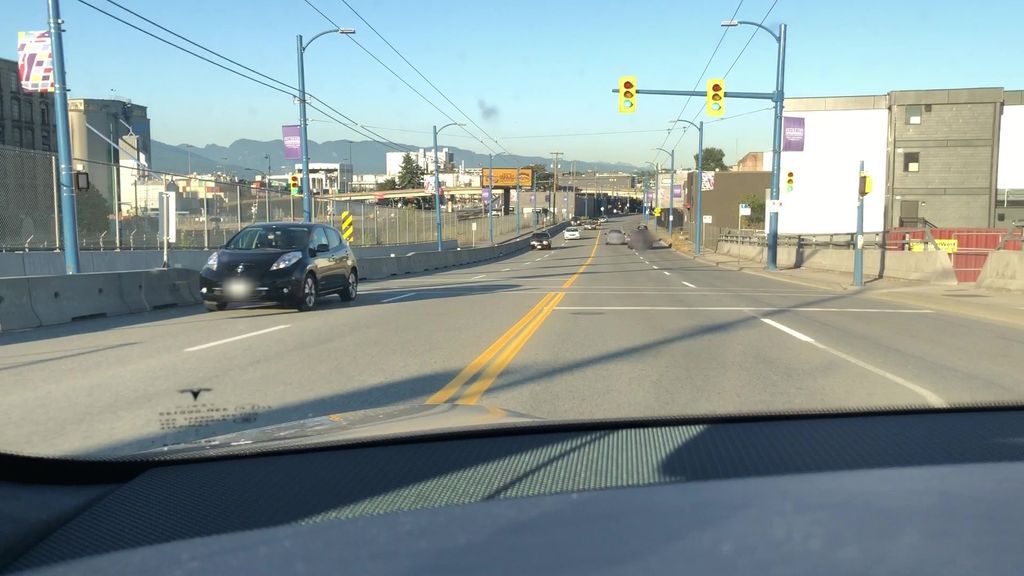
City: vancouver